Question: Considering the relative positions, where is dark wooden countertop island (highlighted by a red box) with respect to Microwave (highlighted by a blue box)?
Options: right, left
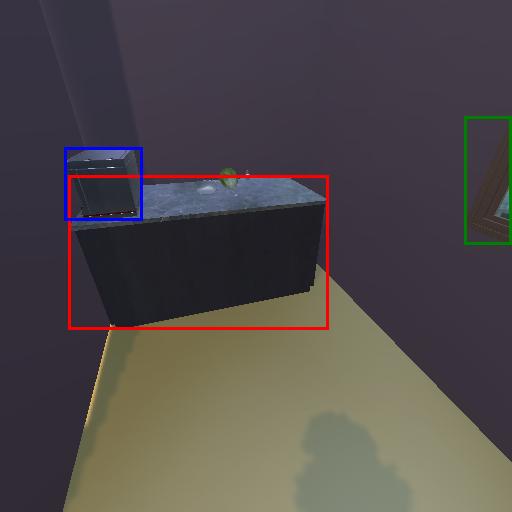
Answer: right